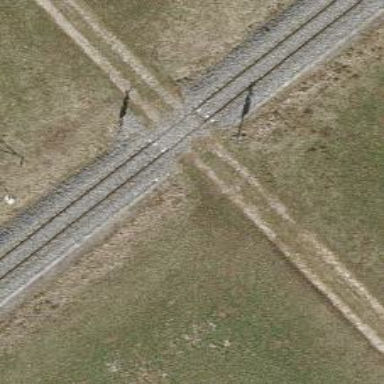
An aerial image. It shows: Level crossing along the railway.